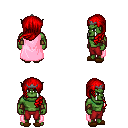
a pixel art fantasy rpg character, male body template, orc, green skin, pink cape, red pants, red left-swept hairstyle, iron tiara, leather bracers, brown slippers, four views (front, back, left, right), 2x2 character sprite sheet, small pixel art, hard edges, no anti-aliasing